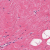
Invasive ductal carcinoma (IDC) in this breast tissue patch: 0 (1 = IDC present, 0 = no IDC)